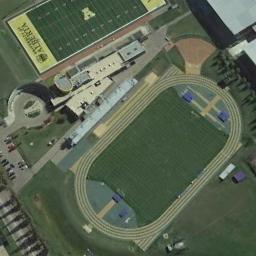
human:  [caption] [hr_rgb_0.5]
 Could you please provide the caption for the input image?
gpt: A lot of buildings are near the ground track field .

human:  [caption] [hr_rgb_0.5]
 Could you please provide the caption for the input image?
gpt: The track and field are green .

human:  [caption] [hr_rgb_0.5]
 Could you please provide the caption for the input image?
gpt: The ground track field is on a lawn and a other sports area is next to the ground track field .

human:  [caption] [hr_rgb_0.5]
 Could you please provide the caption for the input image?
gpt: A track and field built on the lawn next to the building and the parking lot .

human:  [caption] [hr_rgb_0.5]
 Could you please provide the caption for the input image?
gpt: The ground track field beside a rugby field .